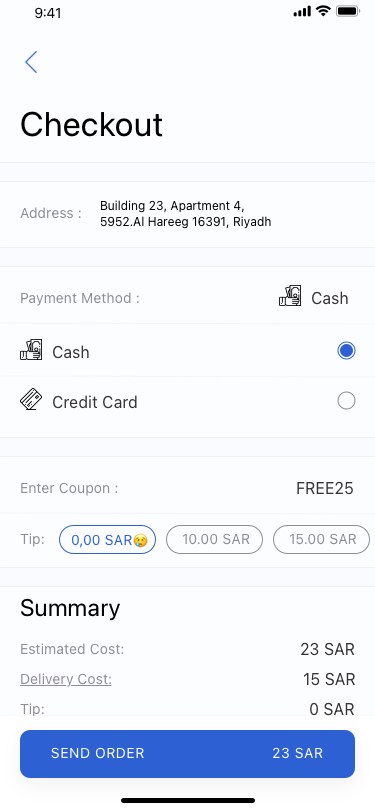
Text in this UI design:
Address :
Building 23, Apartment 4,
5952.Al Hareeg 16391, Riyadh
Payment Method :
Cash
Cash
Credit Card
Enter Coupon :
Tip:
0,00 SAR😢
10.00 SAR
15.00 SAR
FREE25
Estimated Cost:
23 SAR
Delivery Cost:
15 SAR
Tip:
0 SAR
Coupon:
10 SAR
Summary
SEND ORDER
23 SAR
Checkout